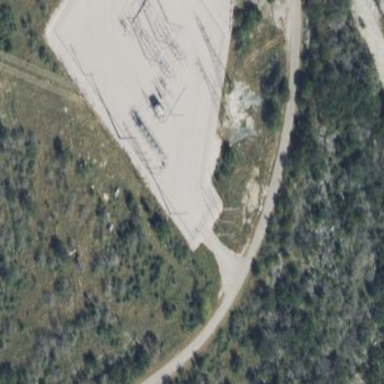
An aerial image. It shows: Distribution level power substation enclosed by fence.